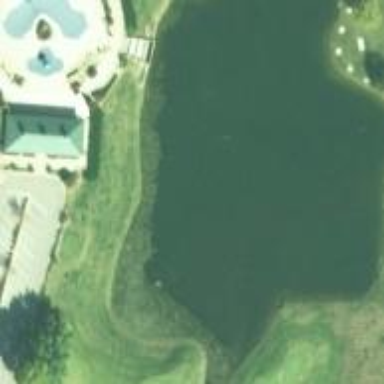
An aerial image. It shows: Picturesque scene of golf course with lateral water hazard.